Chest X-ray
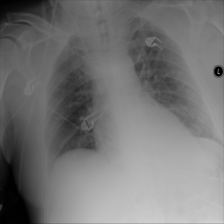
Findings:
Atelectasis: positive
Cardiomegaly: negative
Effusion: negative
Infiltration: positive
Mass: negative
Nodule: negative
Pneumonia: negative
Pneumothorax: negative
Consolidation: negative
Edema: negative
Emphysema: negative
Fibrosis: negative
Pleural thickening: negative
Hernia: negative